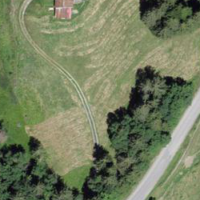
EUNIS habitat code: 45
Species observed at this site:
Erebia aethiops